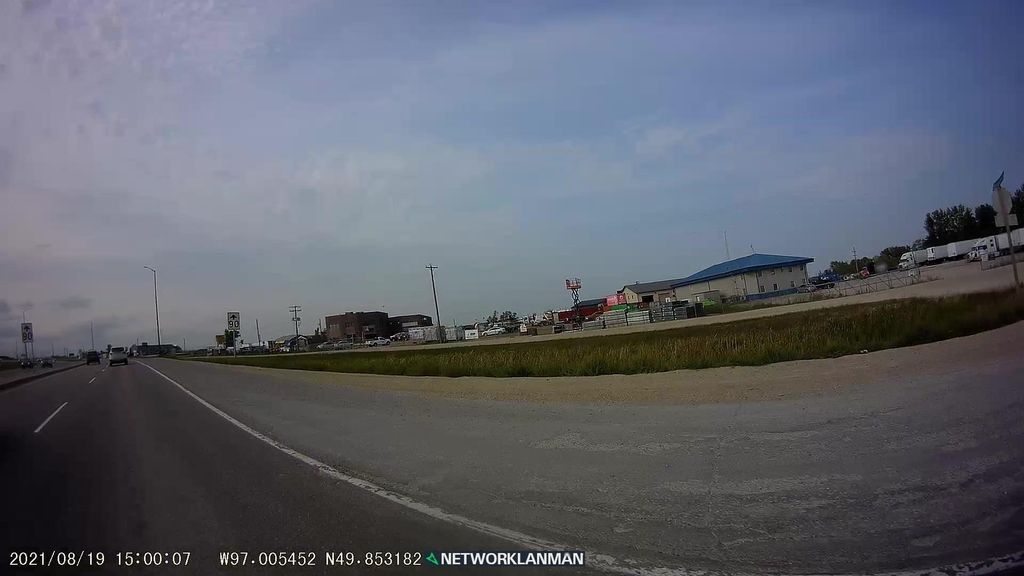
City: winnipeg